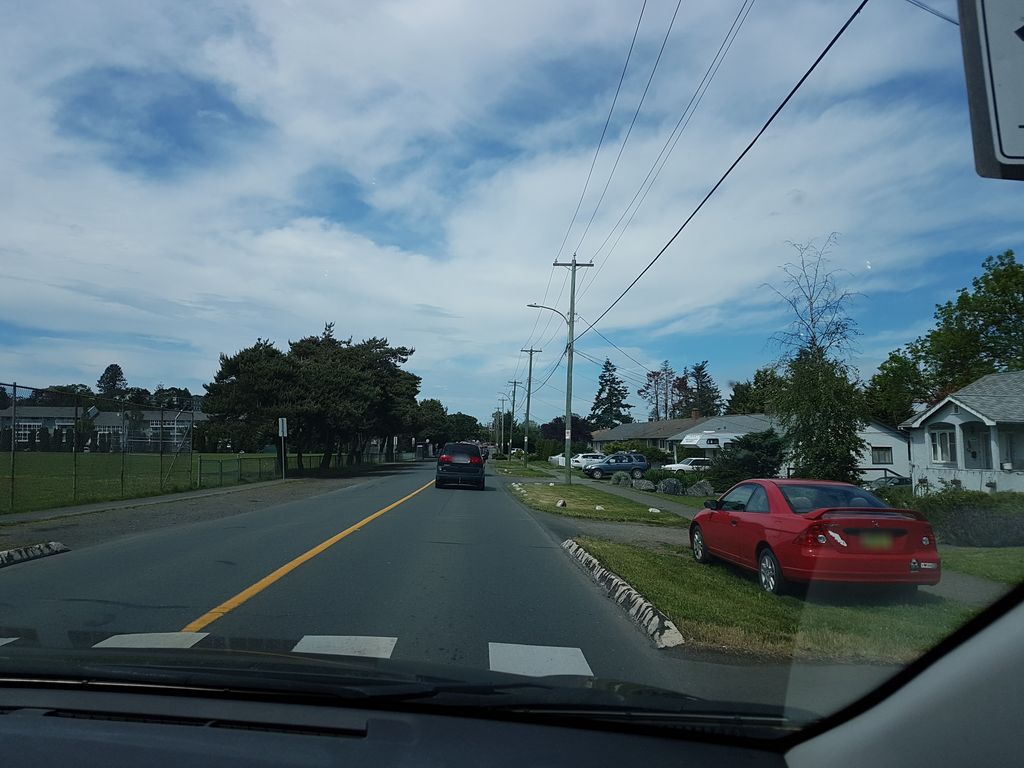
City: victoria